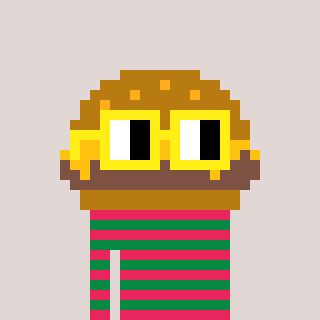
a pixel art character with square yellow glasses, a burger-shaped head and a green-colored body on a warm background